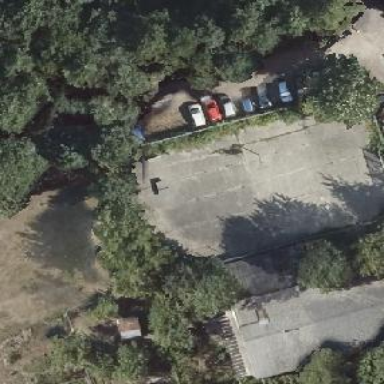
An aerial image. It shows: Concrete basketball court enclosed by fence.